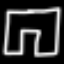
Label: pants